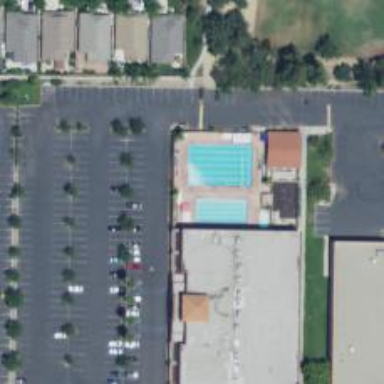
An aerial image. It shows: Sports centre dedicated to swimming activities.